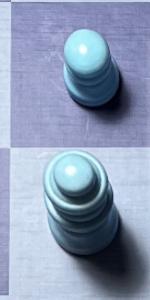
Label: Queen_White